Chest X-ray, AP view. Patient: 75 years old, sex F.
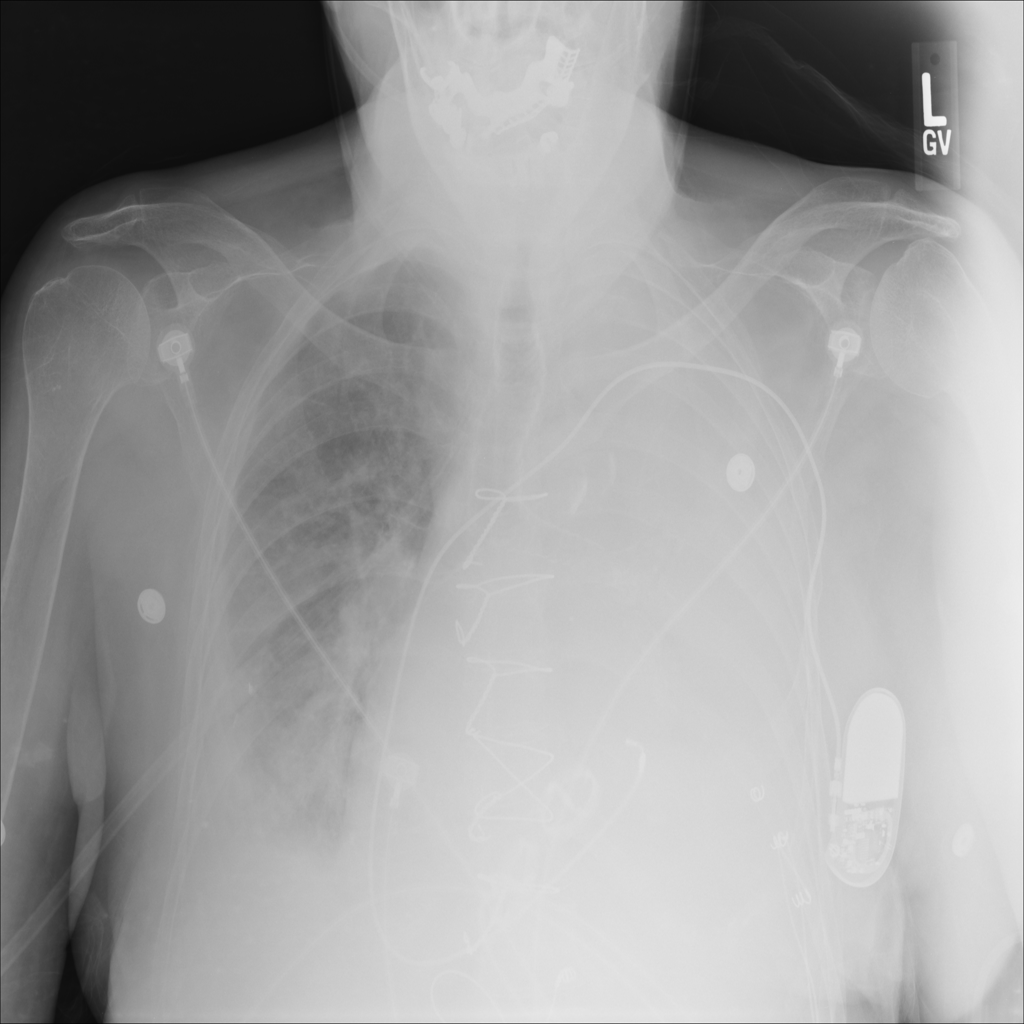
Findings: Effusion